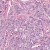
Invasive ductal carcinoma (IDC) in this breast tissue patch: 1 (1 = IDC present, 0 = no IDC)